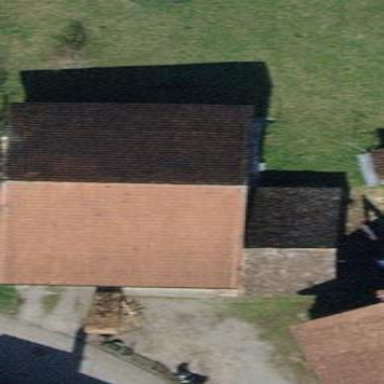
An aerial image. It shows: Shed.